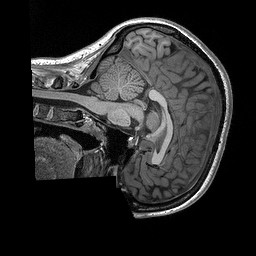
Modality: T1w
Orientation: sagittal
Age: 21
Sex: female
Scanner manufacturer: siemens
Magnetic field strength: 3 T
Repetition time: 2.3 s
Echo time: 0.00298 s